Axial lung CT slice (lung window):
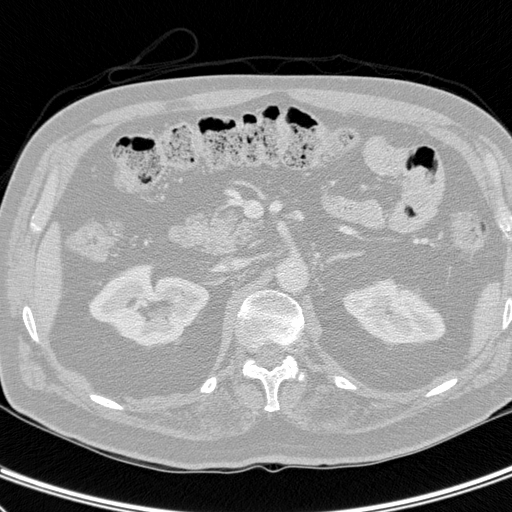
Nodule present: no